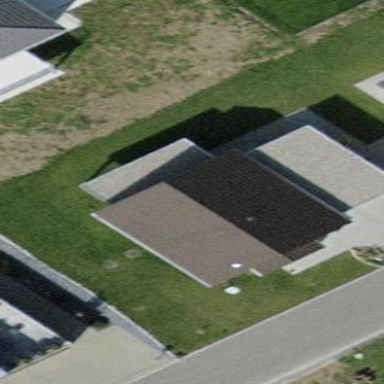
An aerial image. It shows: Simple house.